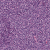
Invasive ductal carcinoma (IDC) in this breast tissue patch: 1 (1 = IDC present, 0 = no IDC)